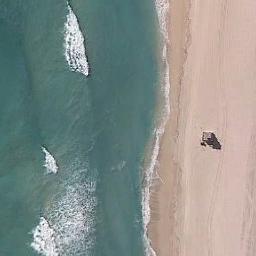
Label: beach